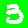
Digit: 3